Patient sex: M
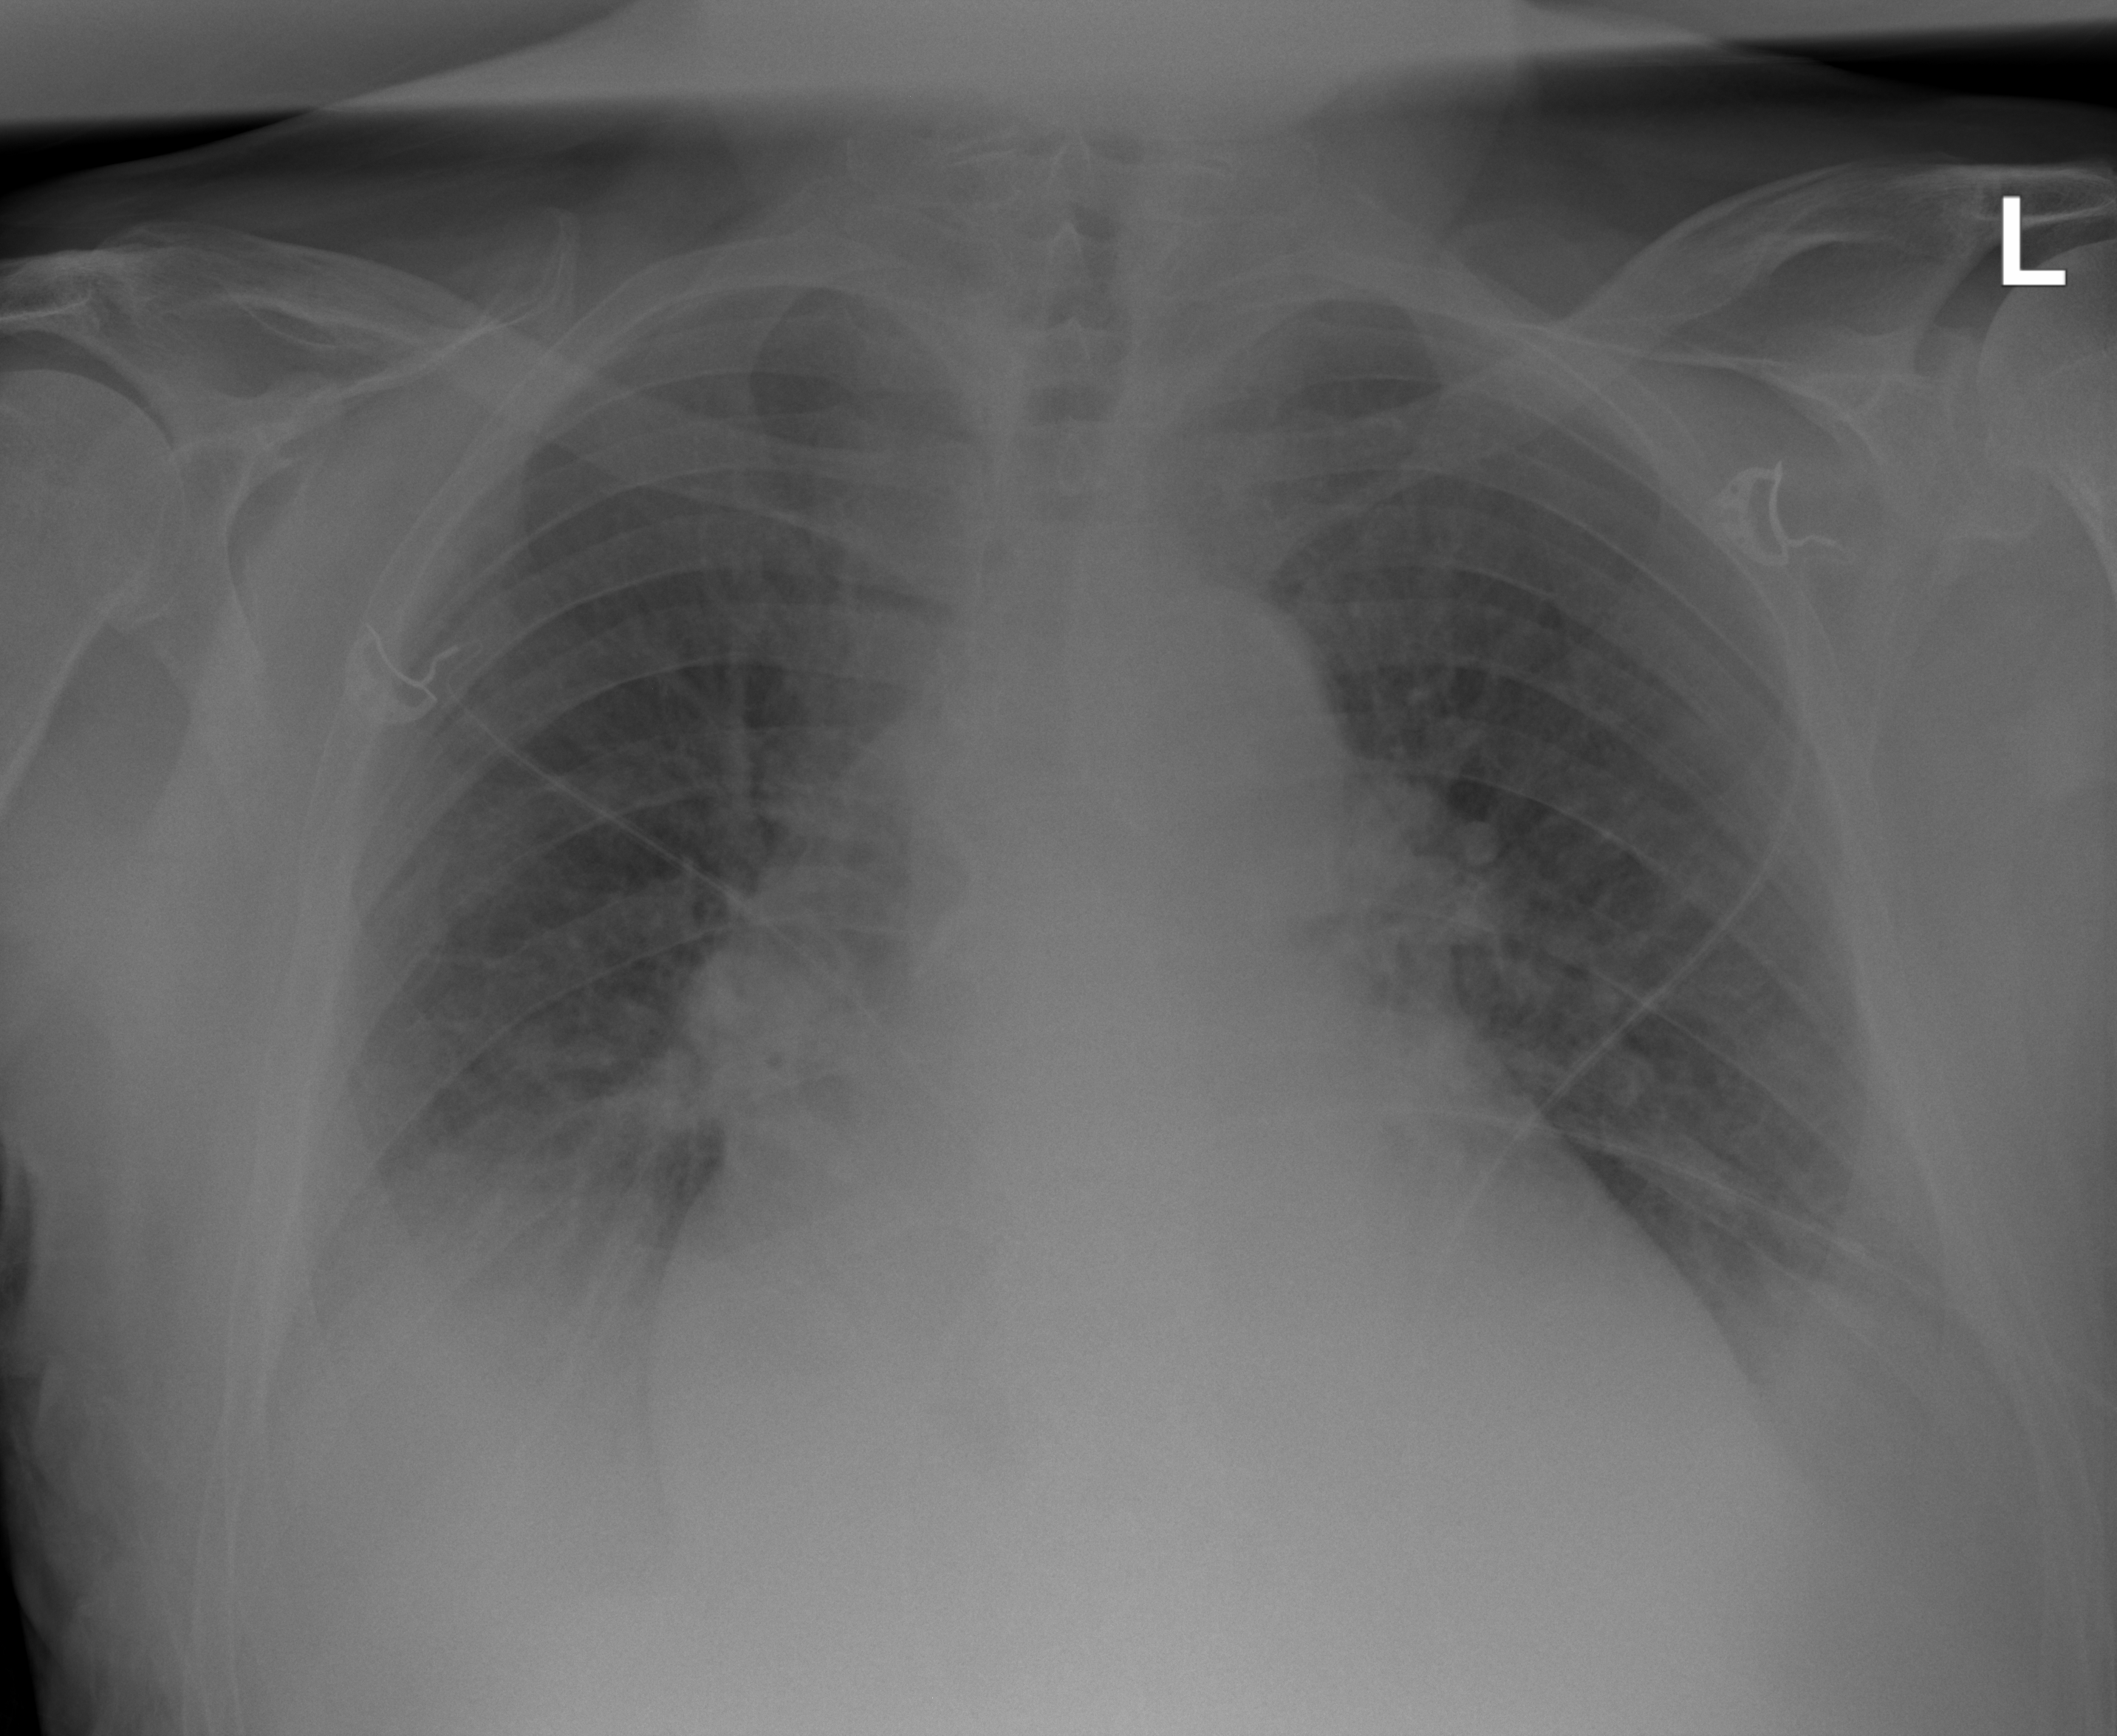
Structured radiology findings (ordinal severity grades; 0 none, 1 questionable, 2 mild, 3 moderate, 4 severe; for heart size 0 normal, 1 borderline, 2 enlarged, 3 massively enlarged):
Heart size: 2
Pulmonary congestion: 2
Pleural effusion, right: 2
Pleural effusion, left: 2
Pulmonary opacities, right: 1
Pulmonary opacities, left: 1
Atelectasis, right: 2
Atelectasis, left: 2